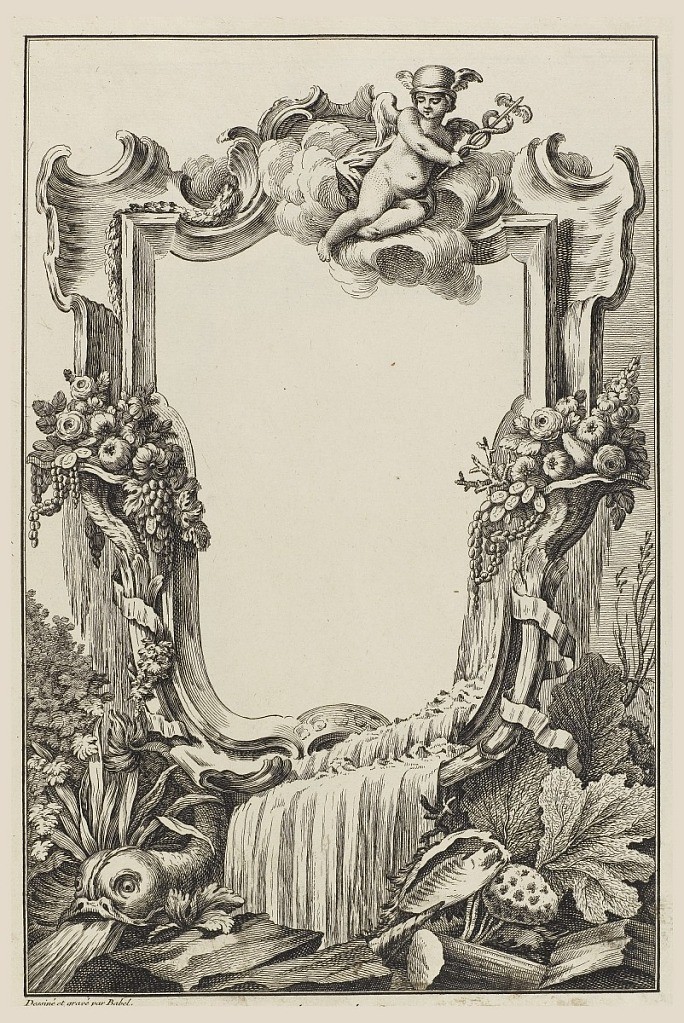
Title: Cartouche Crowned by Mercury
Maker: Pierre Edme Babel, French, 1720–1775
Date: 1743-1763
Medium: Etching on cream paper
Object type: Print
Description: Cartouche crowned by Mercury and decorated with cornucopias, fountains, a dolphin, and shells. The plate is signed.